【题型】填空题　【知识点】解析几何　【难度】easy
已知 \(M\) 是抛物线 \(x^2 = 4y\) 上一点，\(F\) 为其焦点，点 \(A\) 在圆 \(C: (x+1)^2 + (y-6)^2 = 1\) 上，则 \(|MA| + |MF|\) 的最小值是 \underline{\hspace{8cm}}。
【解答】
【答案】\(\boldsymbol{6}\)
【分析】首先要求出抛物线上的点到圆上及抛物线的焦点的距离最小的位置，然后根据三点共线求出相应的点的坐标，进一步求得最小值，进而求得答案。
【详解】

抛物线 \(x^2 = 4y\) 的准线方程为 \(y = -1\)。
过点 \(M\) 作抛物线准线的垂线，垂足为 \(P\)，
则 \(|MA| + |MF| = |MA| + |MP|\)，
当过圆心 \(C(-1,6)\) 作抛物线准线的垂线时，\(A, M, P\) 三点共线，且 \(A\) 在线段 \(CM\) 上时，
\[
|MA| + |MF| \text{ 最小，且 } (|MA| + |MF|)_{\min} = 6 + 1 - 1 = 6.
\]
故答案为：\(\boldsymbol{6}\)
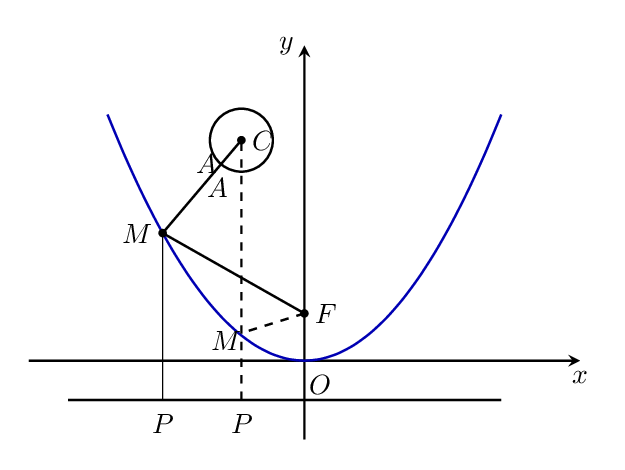